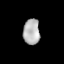
Tissue: lung
Cell type: T cells
Senescence score: 0.1929
Nuclear area (px): 414
Mean DAPI intensity: 180.164